Field crop: maize
Growth stage: 2
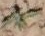
Species: atriplex